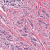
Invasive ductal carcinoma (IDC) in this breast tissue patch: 1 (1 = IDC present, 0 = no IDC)